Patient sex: M
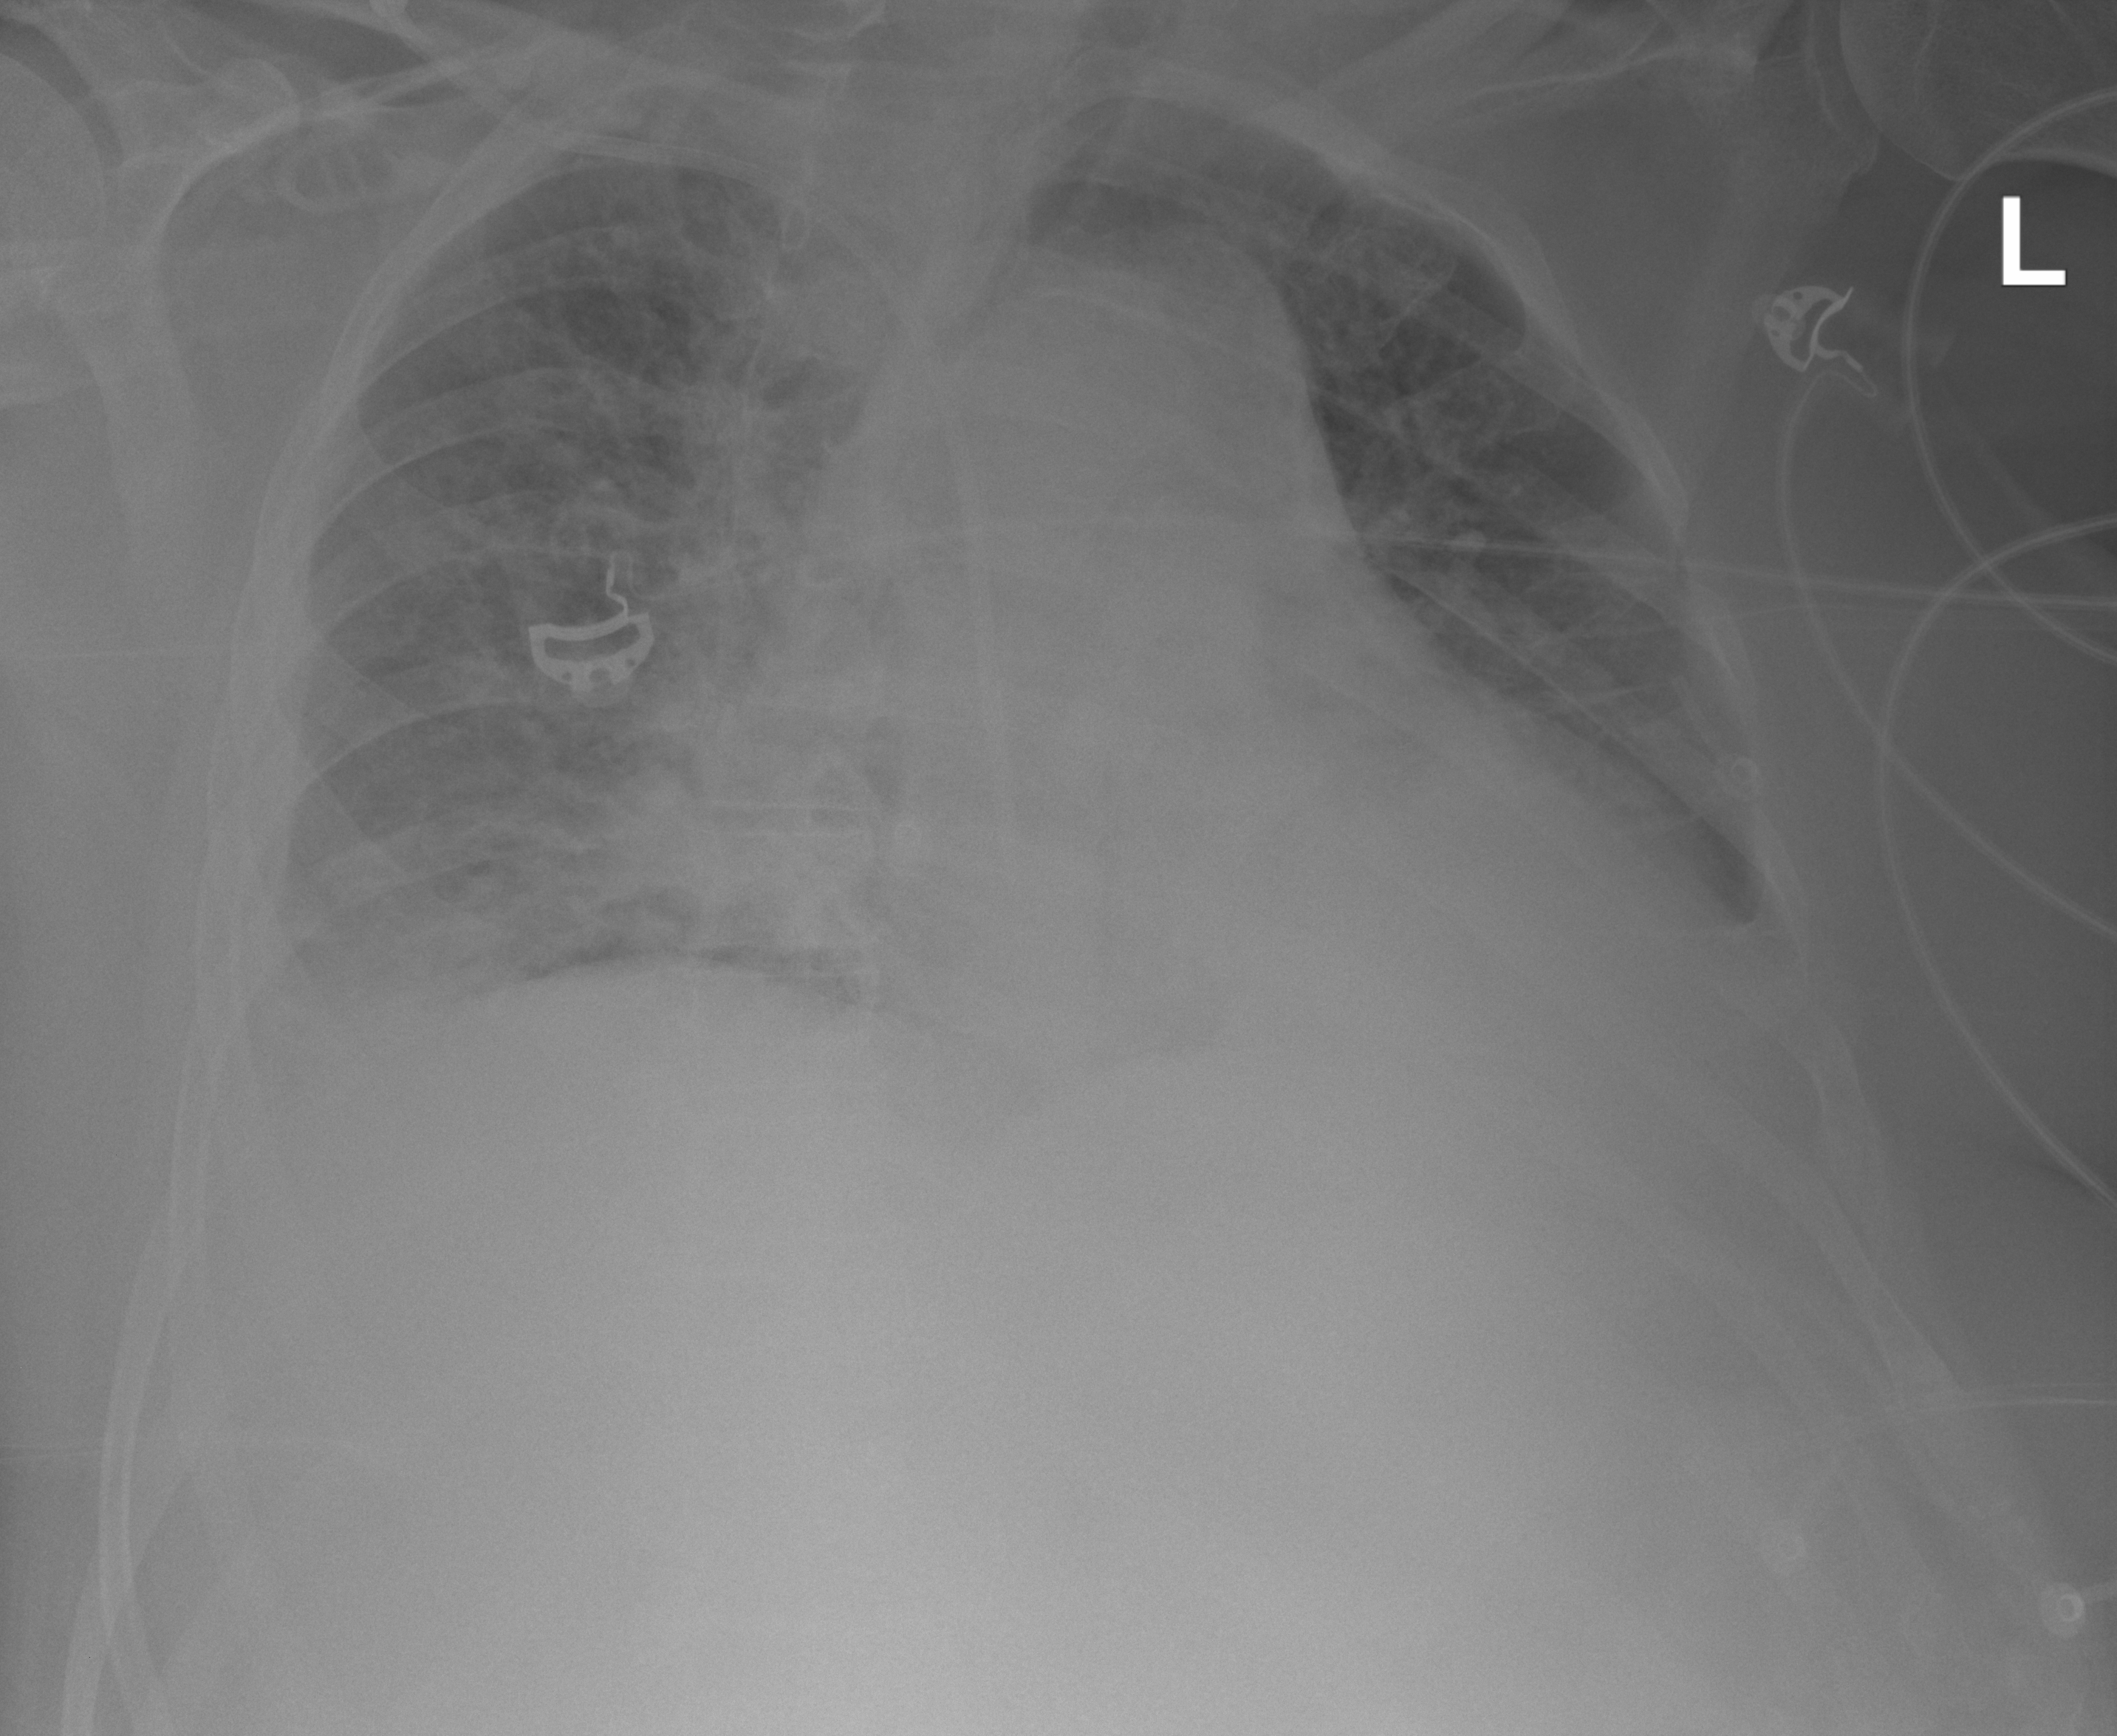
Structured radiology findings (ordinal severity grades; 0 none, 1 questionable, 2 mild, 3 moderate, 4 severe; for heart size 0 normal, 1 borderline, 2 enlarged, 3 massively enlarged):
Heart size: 2
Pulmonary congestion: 3
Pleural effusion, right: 2
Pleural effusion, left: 2
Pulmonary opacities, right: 3
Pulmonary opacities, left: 0
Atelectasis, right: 2
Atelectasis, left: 2